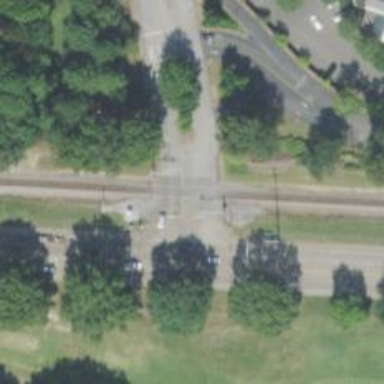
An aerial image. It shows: Level crossing on the railway with lights.